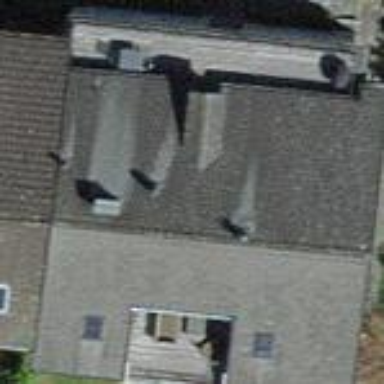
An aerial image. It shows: Semidetached house.